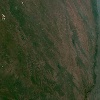
Label: land